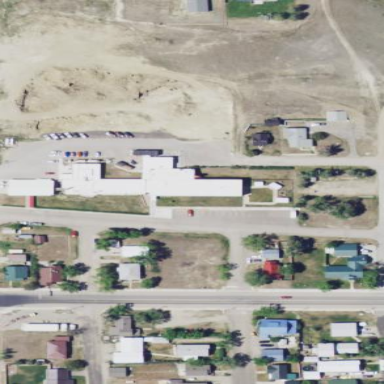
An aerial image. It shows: Healthcare facility identified as hospital.